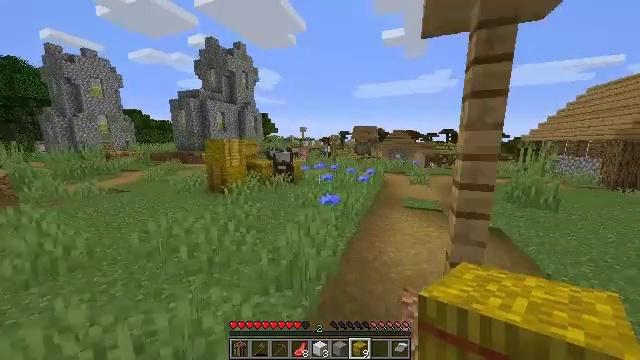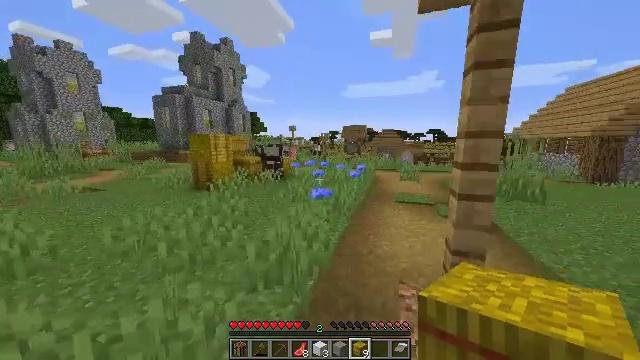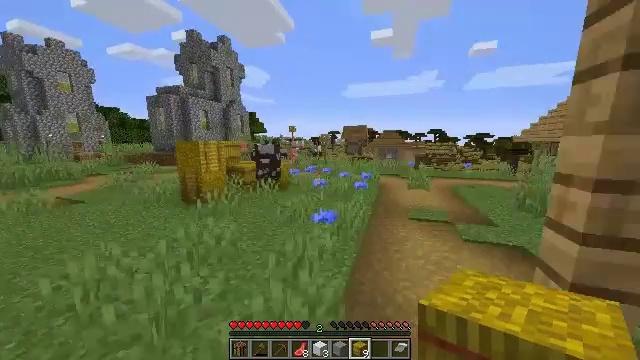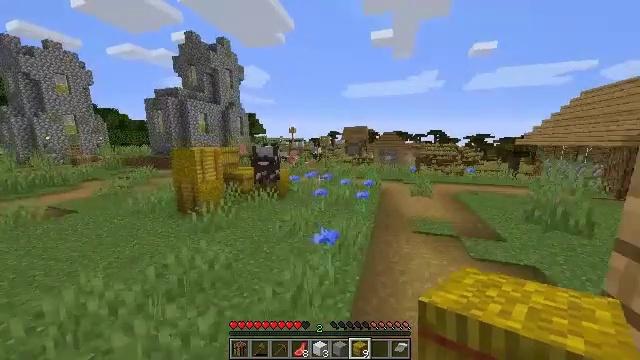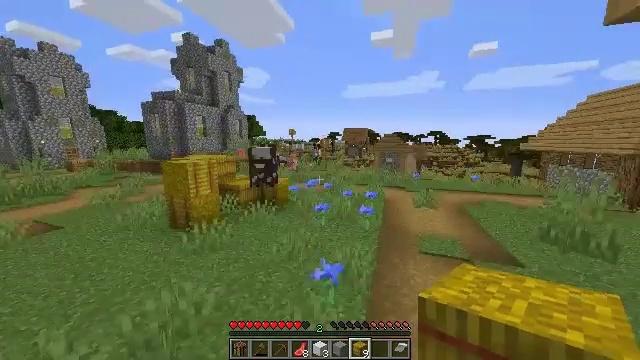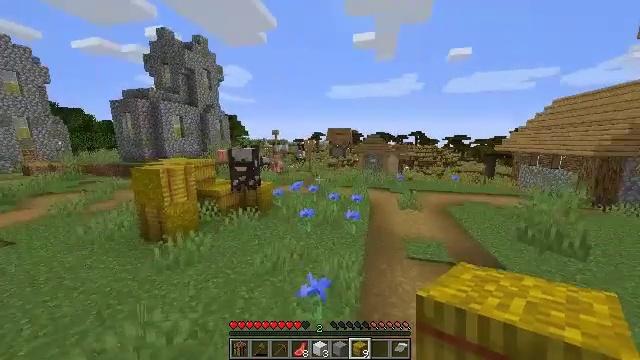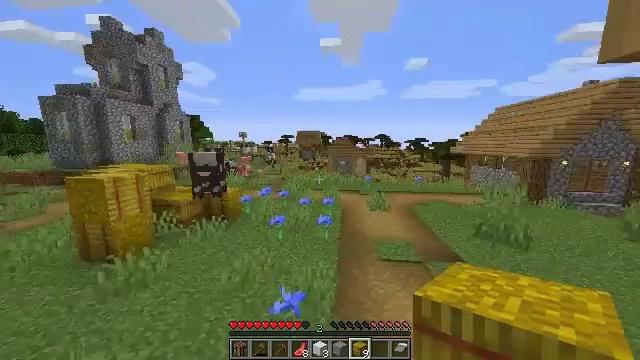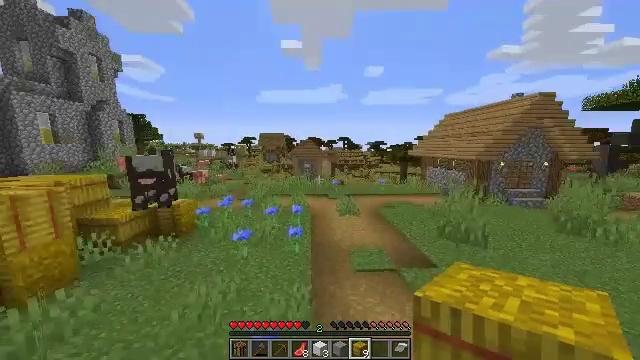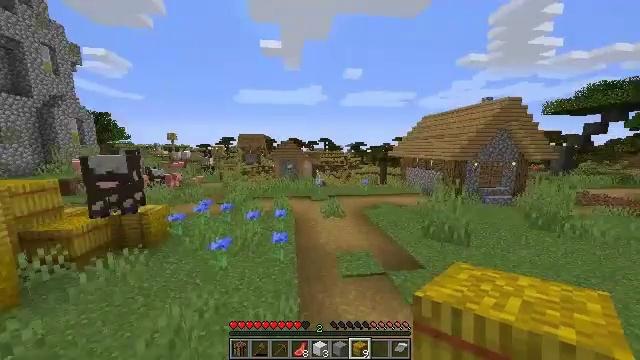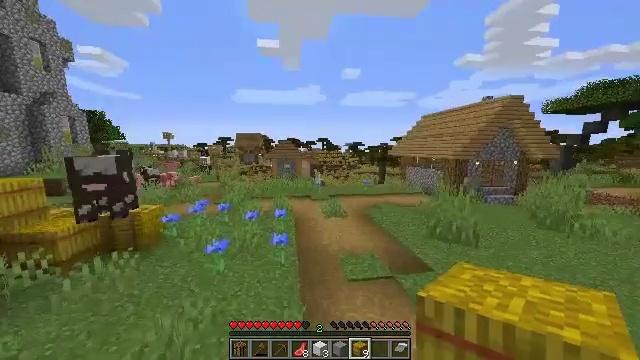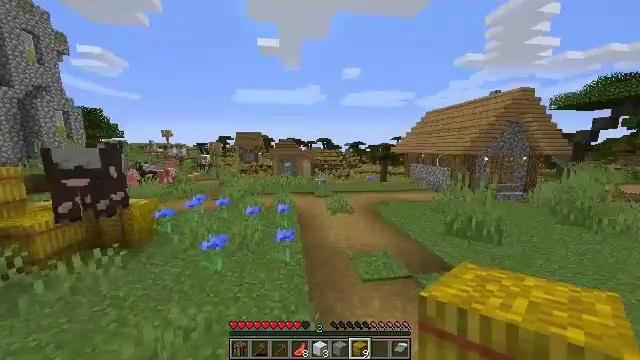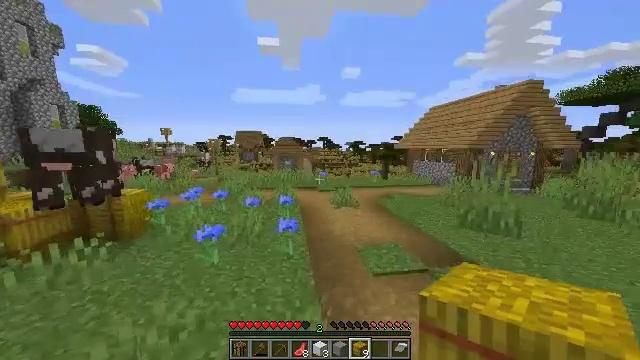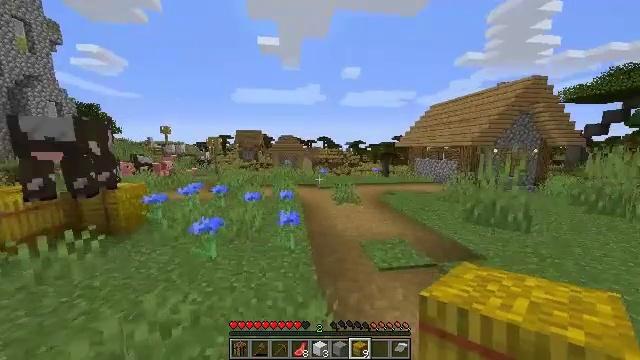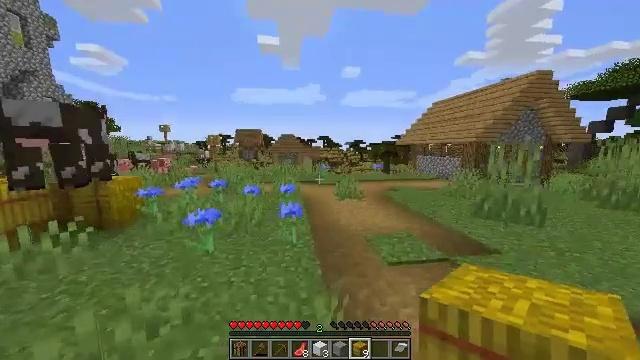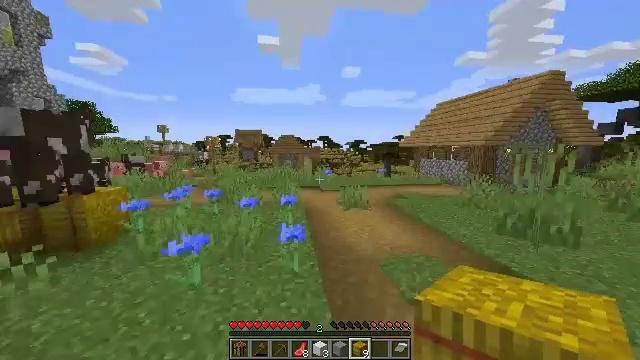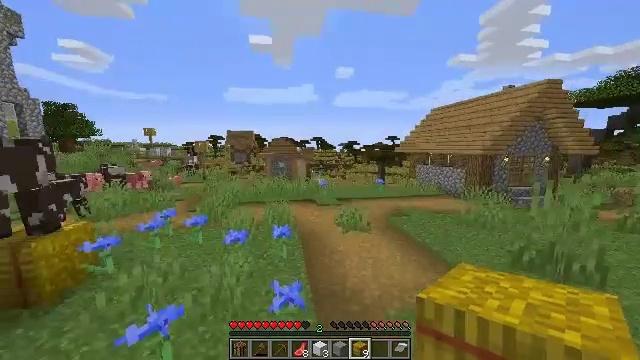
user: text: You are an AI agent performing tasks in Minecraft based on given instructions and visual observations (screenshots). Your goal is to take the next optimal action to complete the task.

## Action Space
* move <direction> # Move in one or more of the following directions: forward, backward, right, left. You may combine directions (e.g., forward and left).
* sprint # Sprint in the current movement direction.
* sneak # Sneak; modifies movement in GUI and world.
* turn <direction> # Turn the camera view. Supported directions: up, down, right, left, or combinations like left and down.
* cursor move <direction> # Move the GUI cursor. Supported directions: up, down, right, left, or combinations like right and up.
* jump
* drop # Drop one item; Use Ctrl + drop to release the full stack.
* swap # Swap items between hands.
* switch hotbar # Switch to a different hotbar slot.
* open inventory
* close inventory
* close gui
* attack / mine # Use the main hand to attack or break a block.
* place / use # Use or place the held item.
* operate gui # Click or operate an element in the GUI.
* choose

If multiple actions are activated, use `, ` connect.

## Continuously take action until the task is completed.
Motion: motion action
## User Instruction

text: Recycle the blast furnace by breaking it.
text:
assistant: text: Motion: move forward, turn right, jump
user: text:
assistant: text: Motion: move forward, jump
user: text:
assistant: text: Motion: move forward, jump
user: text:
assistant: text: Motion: move forward, jump
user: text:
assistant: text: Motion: move forward, turn right, jump
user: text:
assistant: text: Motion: move forward, turn right, jump
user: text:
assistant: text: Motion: move forward, turn right, jump
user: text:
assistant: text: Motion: move forward, turn right, jump
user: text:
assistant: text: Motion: move forward, jump
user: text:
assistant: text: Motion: move forward, jump
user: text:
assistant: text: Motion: move forward, jump
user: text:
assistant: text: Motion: move forward, jump
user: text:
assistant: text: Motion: move forward, jump
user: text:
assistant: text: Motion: move forward, jump
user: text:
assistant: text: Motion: move forward, turn right, jump
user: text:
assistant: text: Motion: move forward, turn right, jump
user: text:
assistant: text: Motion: move forward, jump
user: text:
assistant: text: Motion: move forward, jump
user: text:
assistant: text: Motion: move forward, jump
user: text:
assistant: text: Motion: move forward, jump
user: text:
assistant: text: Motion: move forward, jump
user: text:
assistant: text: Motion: move forward, jump
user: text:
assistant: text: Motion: move forward and move right, turn right, jump
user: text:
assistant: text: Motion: move forward and move right, turn right, jump
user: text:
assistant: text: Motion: move forward and move right, turn right, jump
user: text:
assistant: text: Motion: move forward and move right, jump
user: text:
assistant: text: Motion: move forward and move right, jump
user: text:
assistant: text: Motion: move forward and move right, jump
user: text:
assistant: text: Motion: move forward and move right, jump
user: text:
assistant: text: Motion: move forward and move right, jump